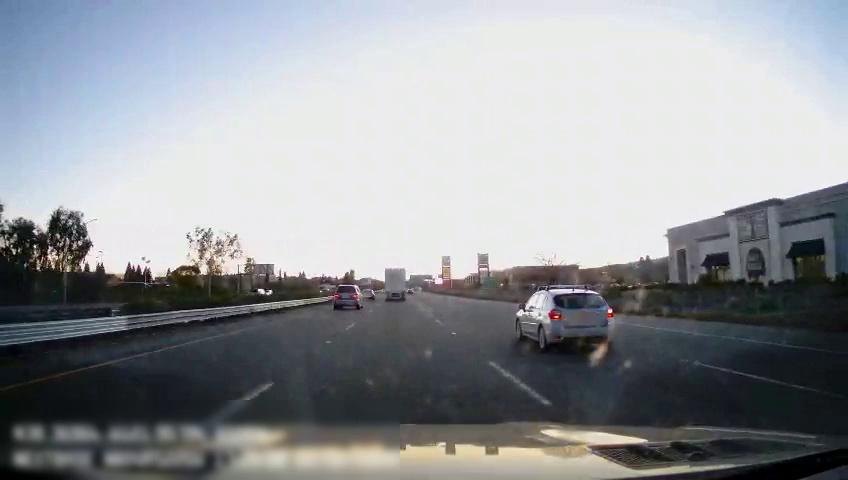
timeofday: Dusk/Dawn/Twilight
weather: Cloudy
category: Drivable Space
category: Vehicles | Van
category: Vehicles | Car
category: Vehicles | Car
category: Vehicles | SUV
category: Vehicles | Truck
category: Vehicles | SUV
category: Lanes | Alternate Lane
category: Lanes | Current Lane
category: Lanes | Current Lane
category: Lanes | Alternate Lane
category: Lanes | Alternate Lane
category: Traffic | Signs